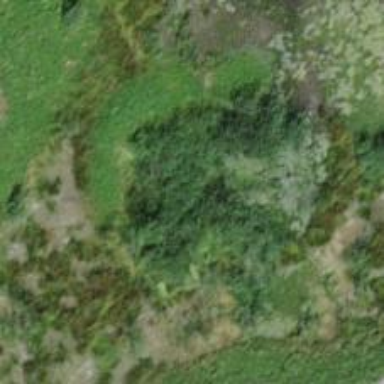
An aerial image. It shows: Shrub in its natural environment.